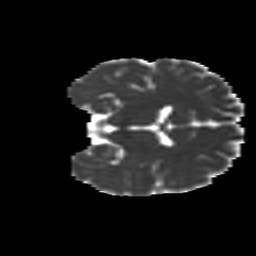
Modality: MD
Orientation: coronal
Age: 16
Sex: female
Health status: ill
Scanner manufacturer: ge
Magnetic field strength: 3 T
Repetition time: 7.5 s
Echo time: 0.079 s